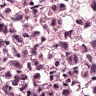
Metastatic tissue present: yes